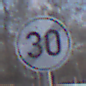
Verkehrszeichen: EndeGeschwindigkeit30
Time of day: MorningAfternoon
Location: Outdoor (Nature)
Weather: PartlyCloudy
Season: Winter
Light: Natural